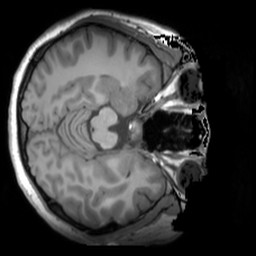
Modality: T1w
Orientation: axial
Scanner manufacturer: siemens
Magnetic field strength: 3 T
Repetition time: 1.9 s
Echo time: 0.00267 s